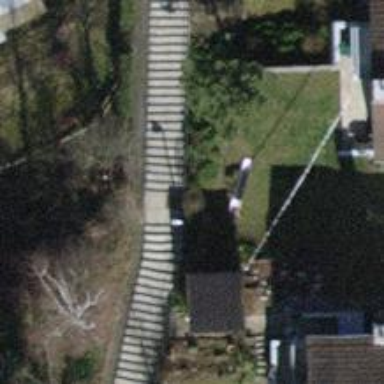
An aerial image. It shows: Set of steps on the road.